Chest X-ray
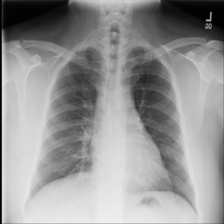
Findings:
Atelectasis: negative
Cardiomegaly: negative
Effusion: negative
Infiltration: negative
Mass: negative
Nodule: positive
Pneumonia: negative
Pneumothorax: negative
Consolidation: negative
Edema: negative
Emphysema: negative
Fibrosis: negative
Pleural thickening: negative
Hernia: negative